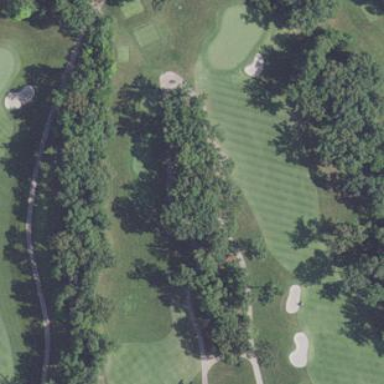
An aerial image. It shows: Scenic golf fairway.